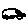
Label: car